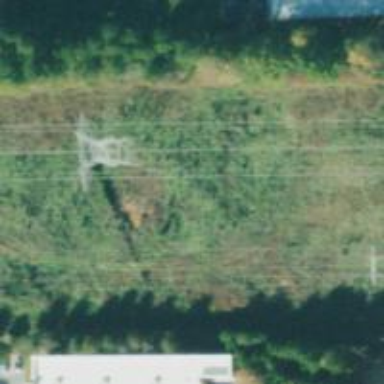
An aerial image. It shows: Lattice structure tower used for power transmission.